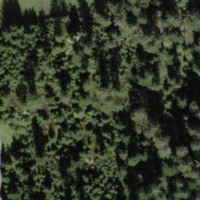
EUNIS habitat code: 43
Species observed at this site:
Saxifraga oppositifolia